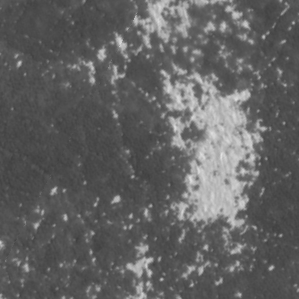
Label: frost